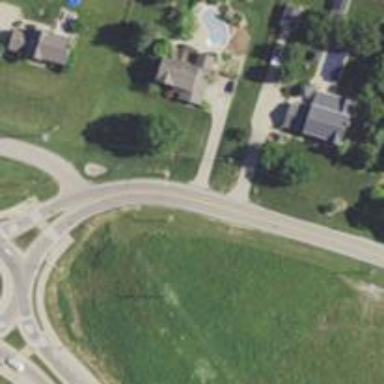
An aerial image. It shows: Shared driveway designated as service road.